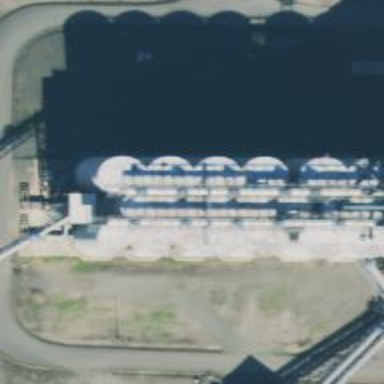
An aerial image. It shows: Silo.